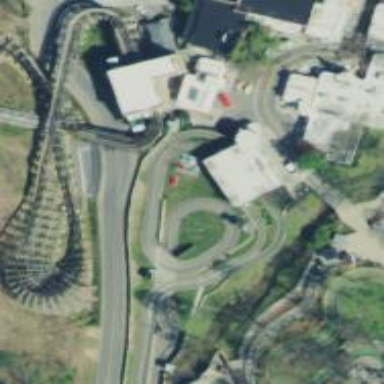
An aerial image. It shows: Karting raceway for sports activities.